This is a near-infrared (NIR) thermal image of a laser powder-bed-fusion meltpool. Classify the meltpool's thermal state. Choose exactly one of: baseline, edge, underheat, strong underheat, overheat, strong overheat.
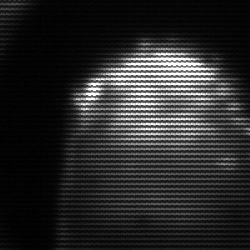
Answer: edge